Question: Is there any way to display controls (like buttons) on the splitter that displays between the two panels in a .NET 'SplitContainer'?
Example:

I don't think 'SplitContainer' natively supports this, but overriding the control to get this functionality that seems omni-present in numerous applications seems a bit much to me - I feel like I'm over-thinking this or missing something obvious.
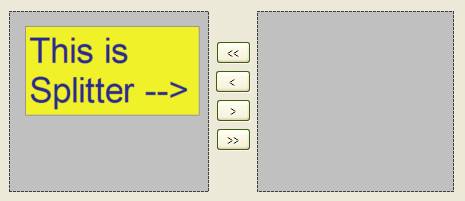
Answer: Here's an example that uses a TableLayoutPanel to simulate a SplitContainer.
'''
using System;
using System.Diagnostics;
using System.Drawing;
using System.Windows.Forms;
class Form1 : Form
{
[STAThread]
static void Main()
{
Application.EnableVisualStyles();
Application.SetCompatibleTextRenderingDefault(false);
Application.Run(new Form1());
}
TableLayoutPanel rootPanel;
float originalWidth;
int splitPointX;
public Form1()
{
Controls.Add(rootPanel = new TableLayoutPanel
{
ColumnCount = 3,
ColumnStyles =
{
// Notice the use of Absolute here as this will control the 'splitting'
new ColumnStyle(SizeType.Absolute, 120F),
// Size of button panel
new ColumnStyle(SizeType.AutoSize),
// Remaining size
new ColumnStyle(SizeType.Percent, 100F),
},
Dock = DockStyle.Fill,
RowCount = 1,
RowStyles = { new RowStyle(SizeType.Percent, 100F) },
});
Panel buttonPanel;
rootPanel.Controls.Add(buttonPanel = new Panel
{
Anchor = AnchorStyles.Top | AnchorStyles.Bottom,
BackColor = SystemColors.ControlDark,
Margin = new Padding(0),
MinimumSize = new Size(80, 0),
Size = new Size(80, 0),
Controls =
{
// UseVisualStyleBackColor = true only because we altered the container's BackColor
new Button { Text = ">>", Location = new Point(19, 112), Size = new Size(40, 23), UseVisualStyleBackColor = true },
new Button { Text = ">", Location = new Point(19, 83), Size = new Size(40, 23), UseVisualStyleBackColor = true },
new Button { Text = "<", Location = new Point(19, 54), Size = new Size(40, 23), UseVisualStyleBackColor = true },
new Button { Text = "<<", Location = new Point(19, 25), Size = new Size(40, 23), UseVisualStyleBackColor = true },
},
}, 1, 0);
buttonPanel.MouseDown += (s, e) =>
{
if (e.Button == MouseButtons.Left)
{
// Capture mouse so that all mouse move messages go to this control
(s as Control).Capture = true;
// Record original column width
originalWidth = rootPanel.ColumnStyles[0].Width;
// Record first clicked point
// Convert to screen coordinates because this window will be a moving target
Point windowPoint = (s as Control).PointToScreen(e.Location);
splitPointX = windowPoint.X;
}
};
buttonPanel.MouseMove += (s, e) =>
{
if ((s as Control).Capture)
{
Point windowPoint = (s as Control).PointToScreen(e.Location);
// Calculate distance of mouse from splitPoint
int offset = windowPoint.X - splitPointX;
// Apply to originalWidth
float newWidth = originalWidth + offset;
// Clamp it.
// The control in the left pane's MinimumSize.Width would be more appropriate than zero
newWidth = Math.Max(0, newWidth);
// Update column width
if (Math.Abs(newWidth - rootPanel.ColumnStyles[0].Width) >= 1)
rootPanel.ColumnStyles[0].Width = newWidth;
}
};
buttonPanel.MouseUp += (s, e) =>
{
if (e.Button == MouseButtons.Left)
{
// Release mouse capture
if ((s as Control).Capture)
(s as Control).Capture = false;
}
};
}
}
'''